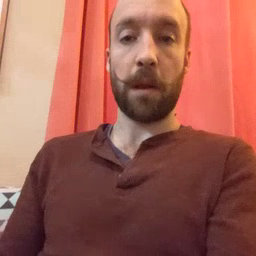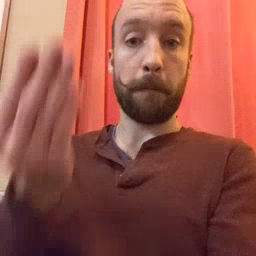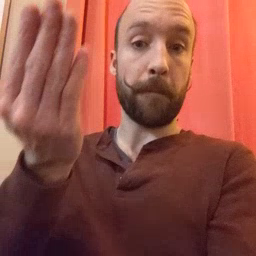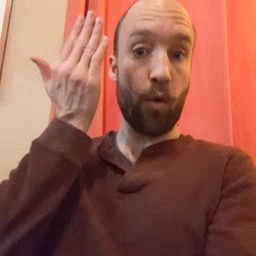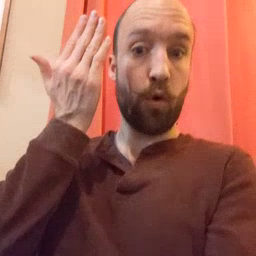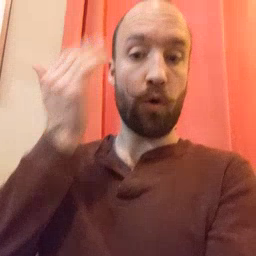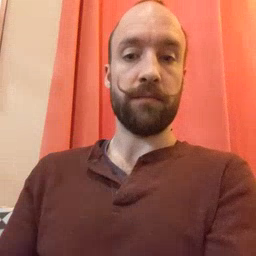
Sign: morning